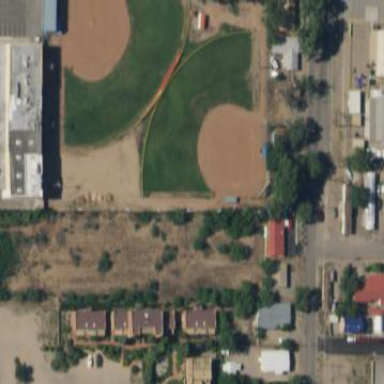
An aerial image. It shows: Baseball pitch for leisure and sports activities.